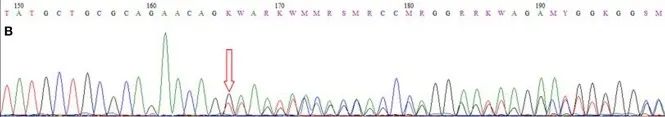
Sequence chromatograms of. Parents.
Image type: electrography (ekg)